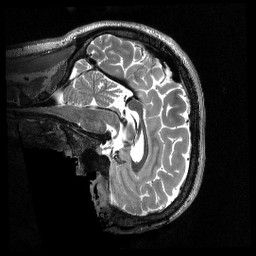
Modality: T2w
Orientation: sagittal
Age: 25
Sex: male
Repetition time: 3.2 s
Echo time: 0.563 s